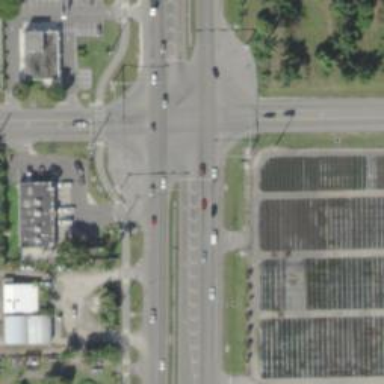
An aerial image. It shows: Asphalt road designated as trunk highway with separate sidewalks.